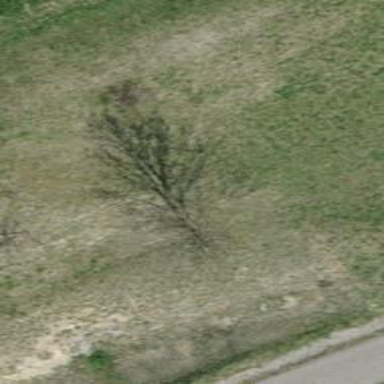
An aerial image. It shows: Urban area featuring tree as natural element.